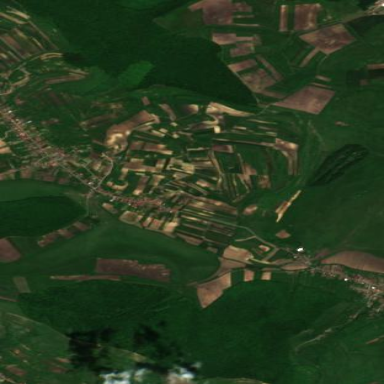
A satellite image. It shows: Picturesque farmland scene.